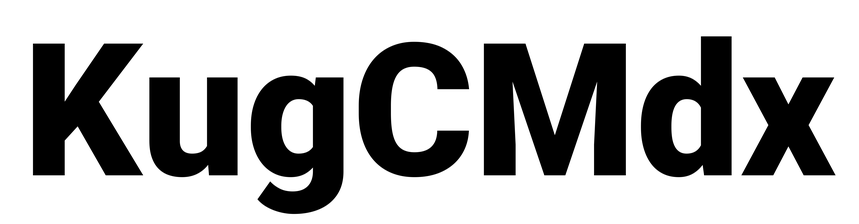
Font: Roboto_Black